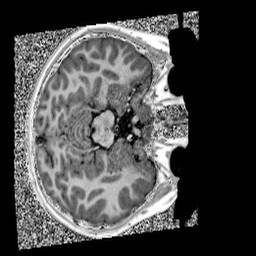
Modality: UNIT1
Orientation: axial
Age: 10
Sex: male
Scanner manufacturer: siemens
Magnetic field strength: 3 T
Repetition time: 4 s
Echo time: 0.00299 s